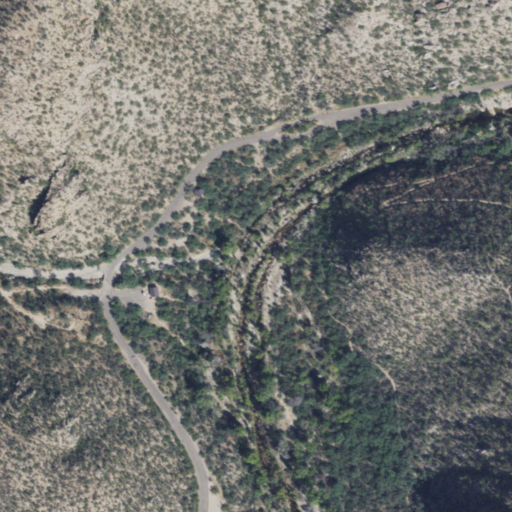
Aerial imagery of valley in Arizona named Sabino Canyon containing shrub and open development